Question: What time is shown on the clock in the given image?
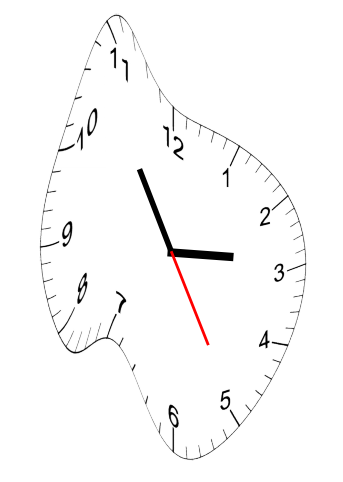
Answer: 02:54:25